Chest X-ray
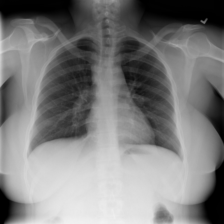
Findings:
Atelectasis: negative
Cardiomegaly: negative
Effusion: negative
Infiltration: negative
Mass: negative
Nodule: negative
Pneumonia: negative
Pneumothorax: negative
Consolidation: negative
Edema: negative
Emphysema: negative
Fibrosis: negative
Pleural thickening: negative
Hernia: negative